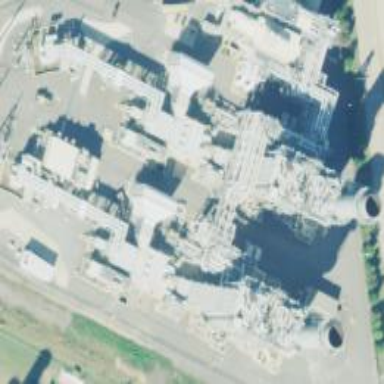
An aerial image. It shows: Gas turbine generator is in use.